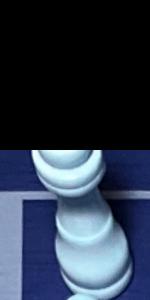
Label: King_White